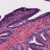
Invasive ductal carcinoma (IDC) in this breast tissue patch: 0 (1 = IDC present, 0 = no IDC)